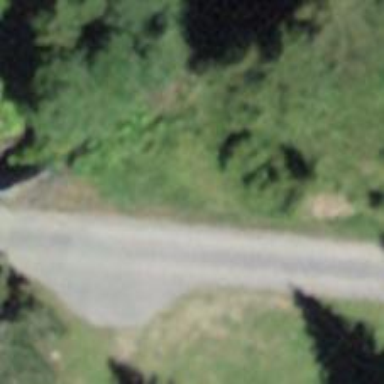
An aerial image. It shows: Paved unclassified road with bridge. The road is designed for Nordic skiing with classic and skating grooming.